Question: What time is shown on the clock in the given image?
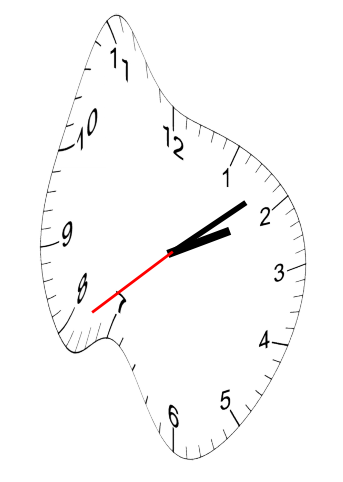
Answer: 02:08:39